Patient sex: M
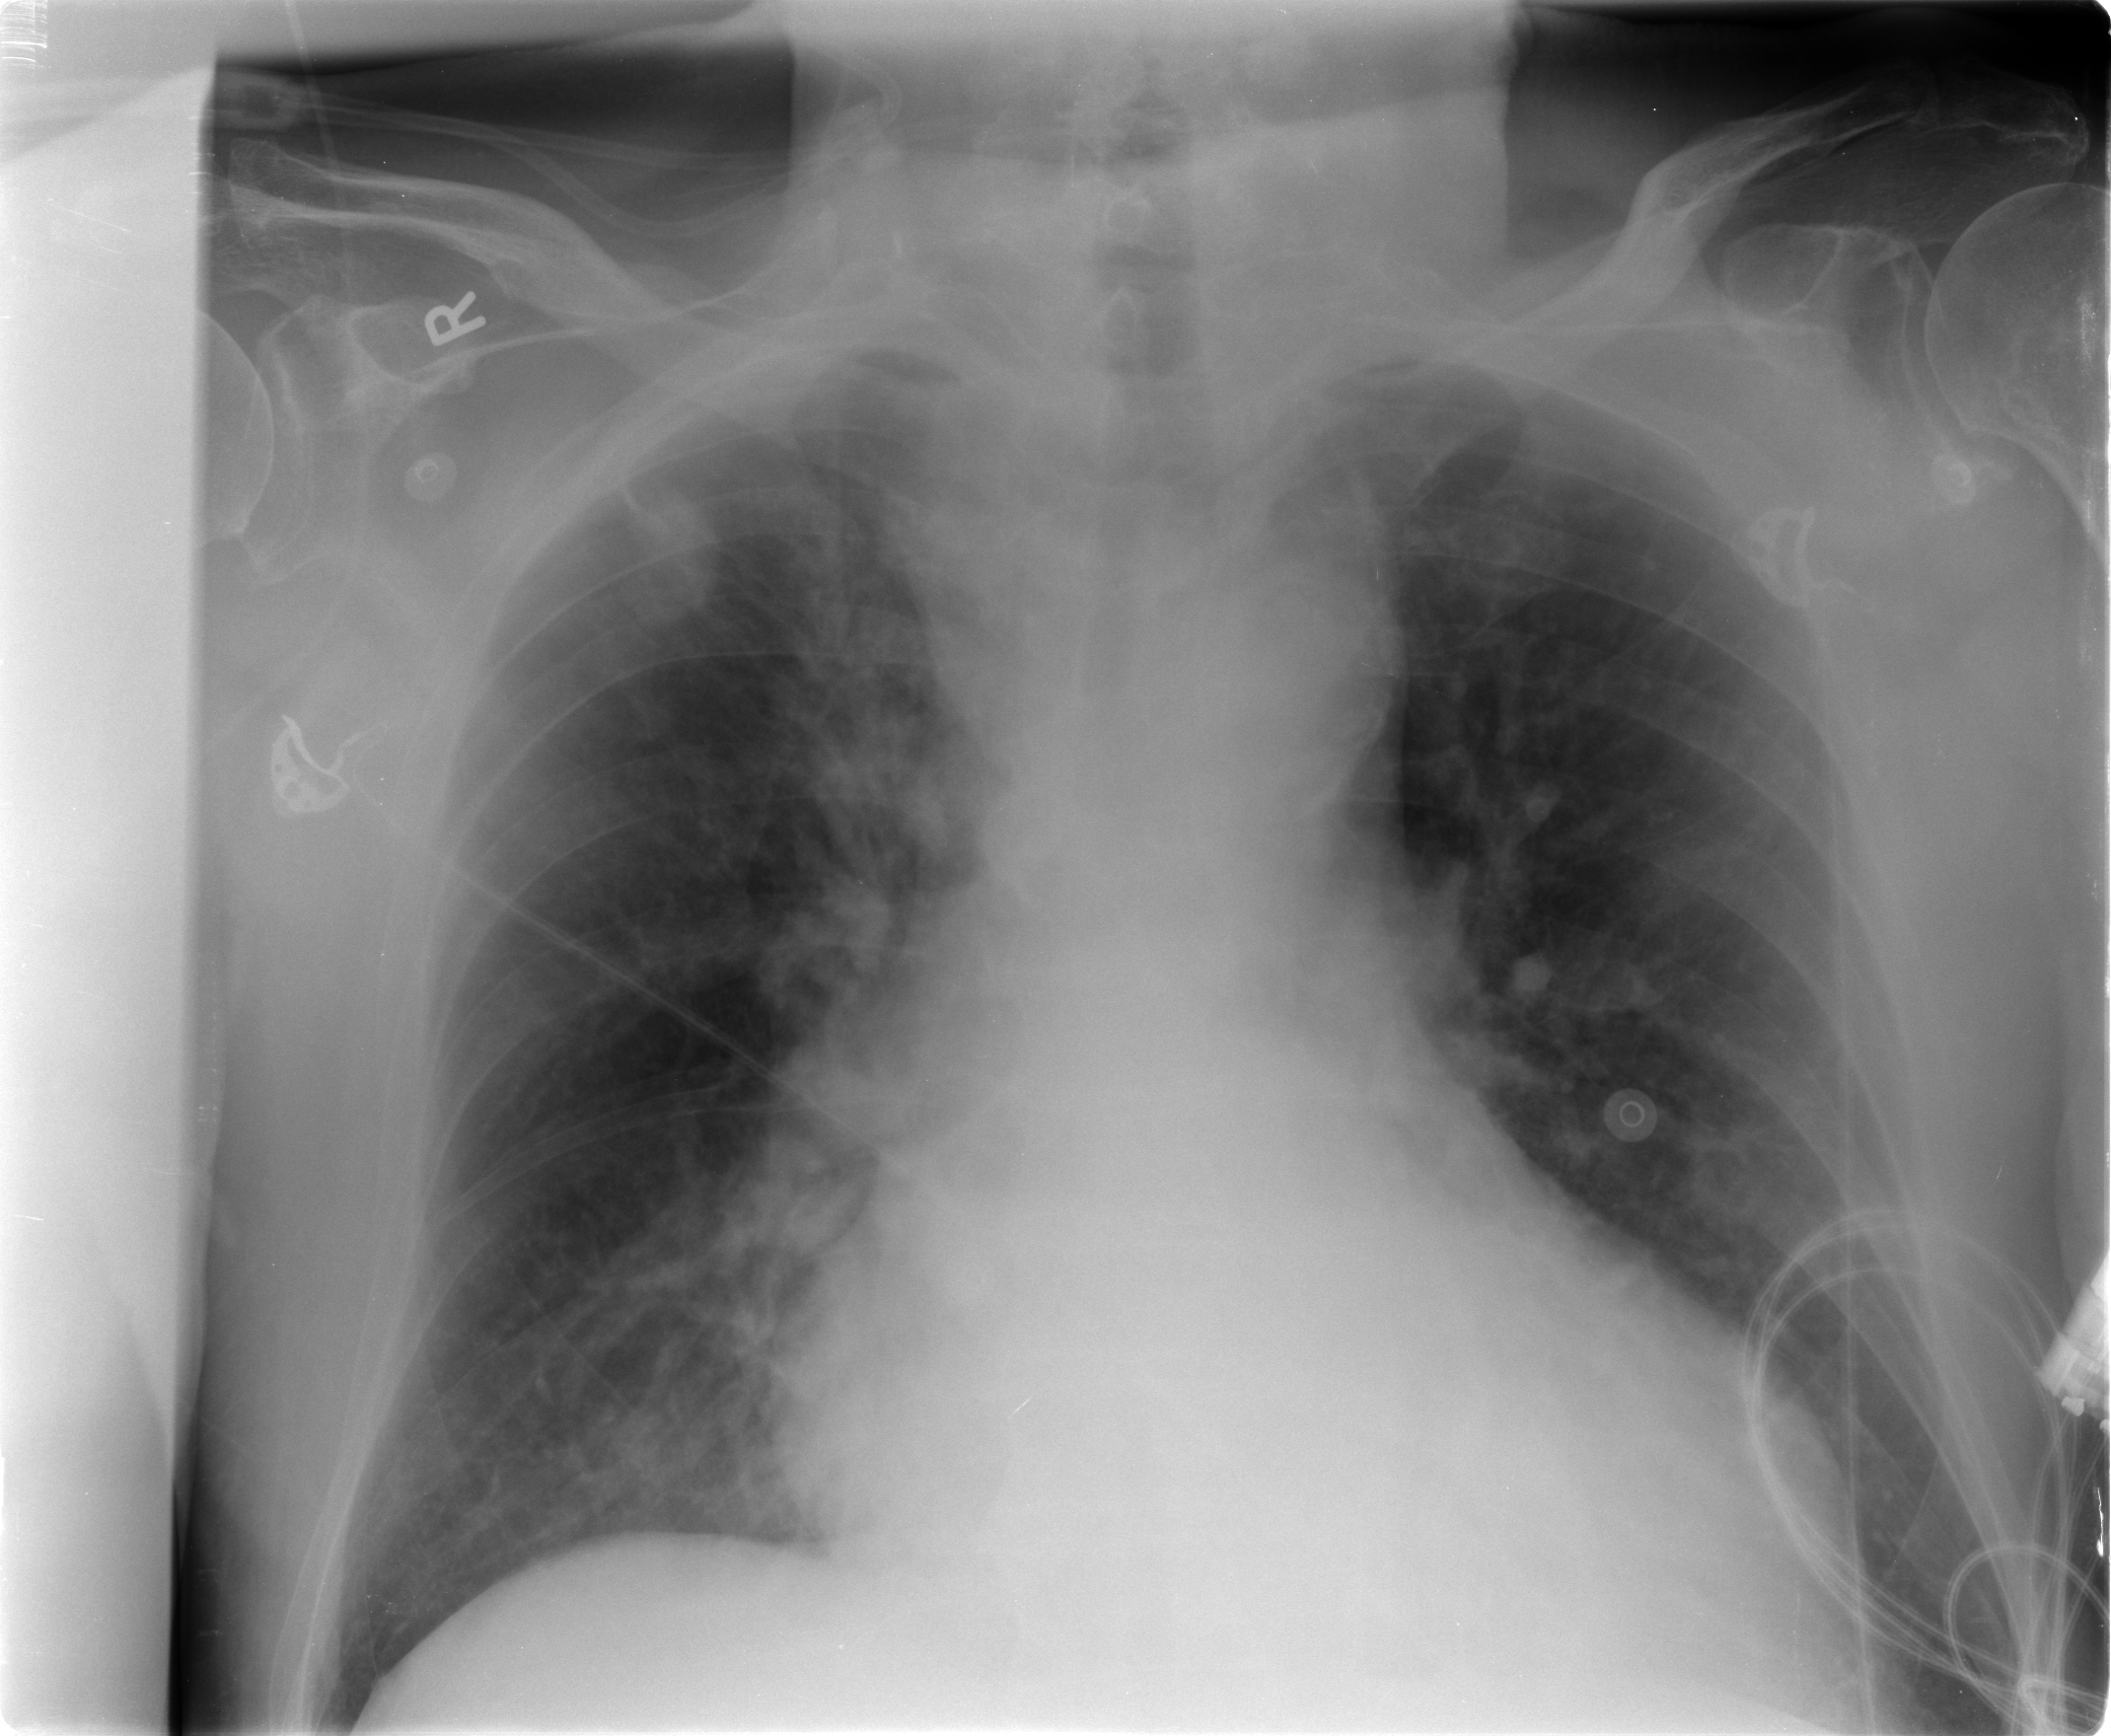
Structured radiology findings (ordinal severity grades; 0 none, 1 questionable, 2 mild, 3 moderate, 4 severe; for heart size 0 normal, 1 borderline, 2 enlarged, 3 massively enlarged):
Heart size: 2
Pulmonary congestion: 3
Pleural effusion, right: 0
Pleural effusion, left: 0
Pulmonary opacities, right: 0
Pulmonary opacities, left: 0
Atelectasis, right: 2
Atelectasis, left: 2